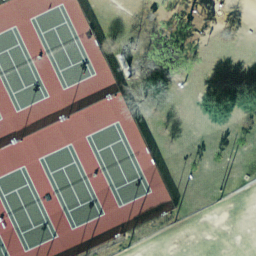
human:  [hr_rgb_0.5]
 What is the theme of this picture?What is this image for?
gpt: tennis court